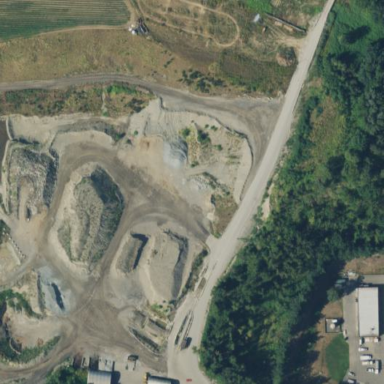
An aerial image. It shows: Quarry used for extracting aggregates.